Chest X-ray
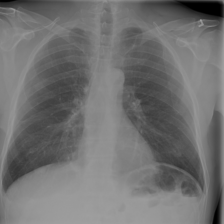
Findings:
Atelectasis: negative
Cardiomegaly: negative
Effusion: negative
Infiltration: positive
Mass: negative
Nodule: negative
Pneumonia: negative
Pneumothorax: negative
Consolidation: negative
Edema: negative
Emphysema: negative
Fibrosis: negative
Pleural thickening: negative
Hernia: negative